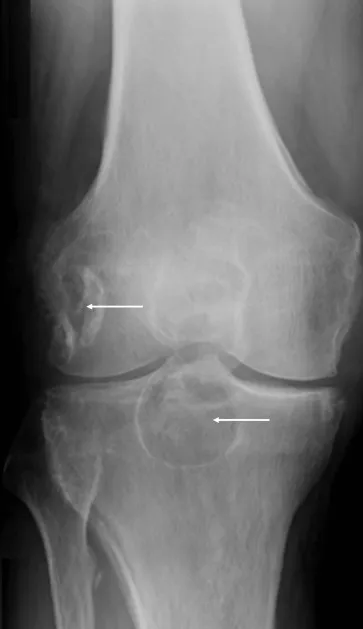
Radiographic images of the right knee. Coronal view.
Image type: radiology (x_ray)